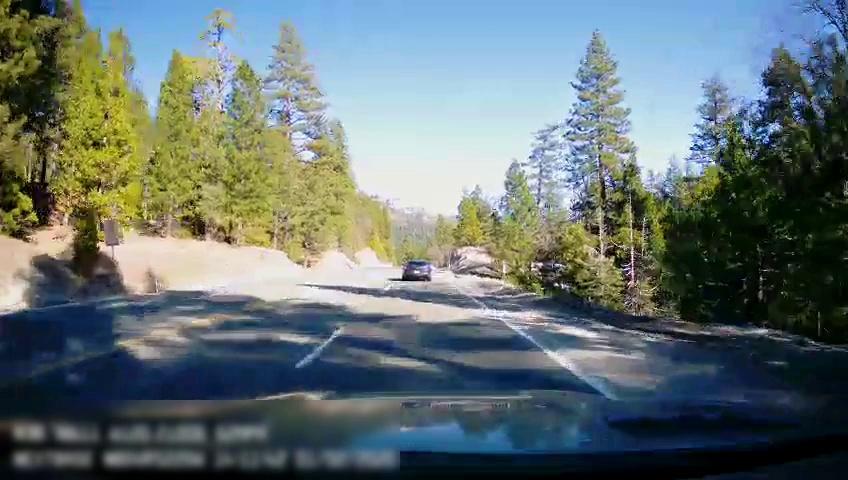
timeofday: Day
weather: Sunny
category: Drivable Space
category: Vehicles | Car
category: Lanes | Opposite Lane
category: Lanes | Current Lane
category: Lanes | Current Lane
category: Lanes | Opposite Lane
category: Lanes | Current Lane